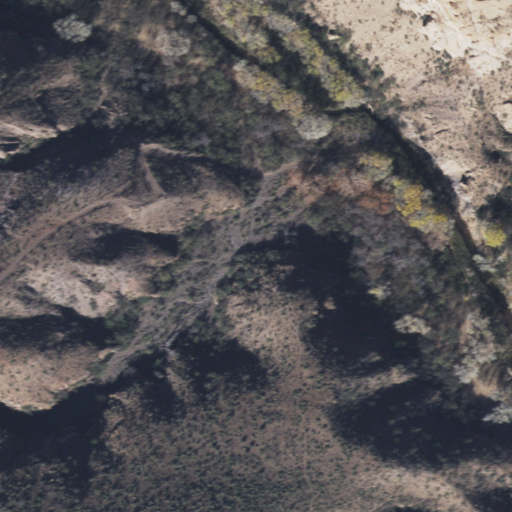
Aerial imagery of valley in Arizona named Guswert Canyon containing shrub, woody wetlands, and grassland